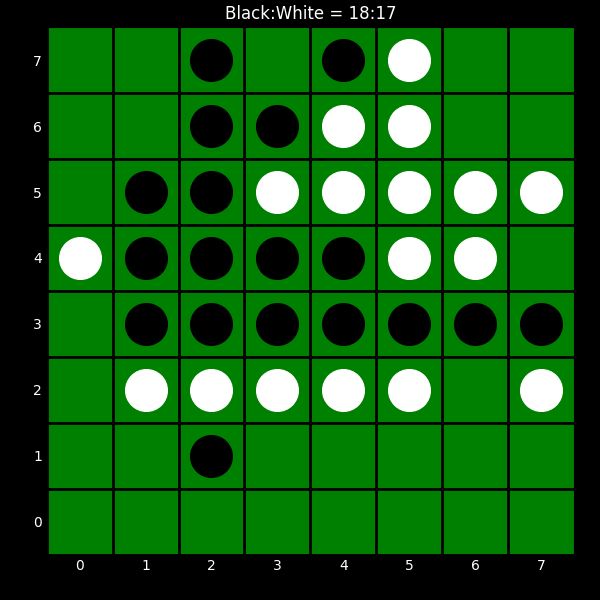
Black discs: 18
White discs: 17